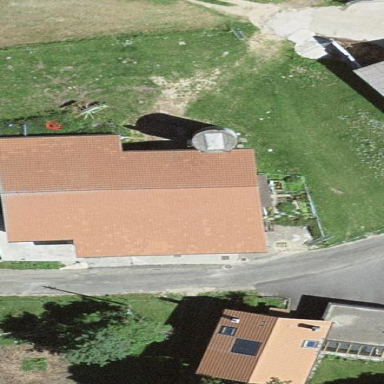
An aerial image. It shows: Farm building.